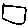
Label: square